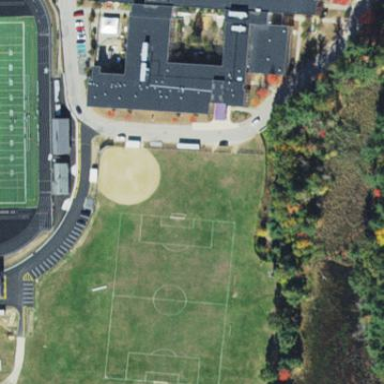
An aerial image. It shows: Soccer pitch for outdoor sports and leisure activities.